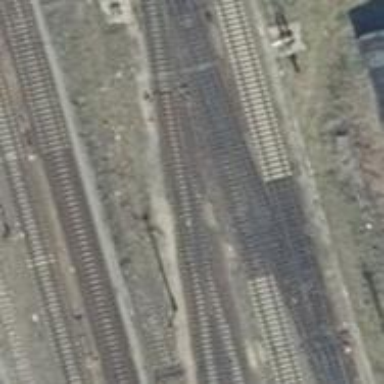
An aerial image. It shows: Railway switch with the turnout on the left side.